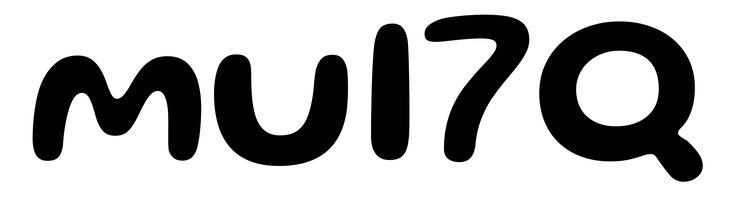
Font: Gluten_Medium